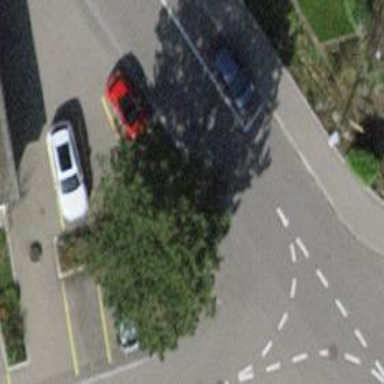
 there is parallel on-street parking lane."